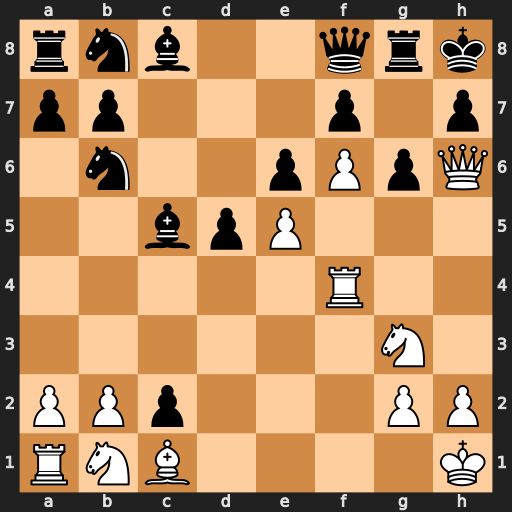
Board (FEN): rnb2qrk/pp3p1p/1n2pPpQ/2bpP3/5R2/6N1/PPp3PP/RNB4K
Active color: w
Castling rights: -
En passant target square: -
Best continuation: Qxh7+ Kxh7 Rh4+ Qh6 Rxh6#